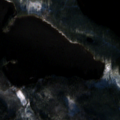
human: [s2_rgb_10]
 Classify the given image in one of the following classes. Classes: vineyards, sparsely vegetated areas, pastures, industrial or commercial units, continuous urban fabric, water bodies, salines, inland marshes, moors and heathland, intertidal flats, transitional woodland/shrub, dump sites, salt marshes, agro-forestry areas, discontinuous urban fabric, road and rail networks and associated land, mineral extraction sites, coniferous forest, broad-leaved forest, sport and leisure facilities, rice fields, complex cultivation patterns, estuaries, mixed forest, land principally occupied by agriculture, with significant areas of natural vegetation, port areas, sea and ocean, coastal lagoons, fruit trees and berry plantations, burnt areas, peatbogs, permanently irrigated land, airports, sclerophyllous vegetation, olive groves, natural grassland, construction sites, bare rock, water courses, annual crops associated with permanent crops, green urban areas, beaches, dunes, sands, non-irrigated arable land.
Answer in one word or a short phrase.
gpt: coniferous forest, mixed forest, water bodies